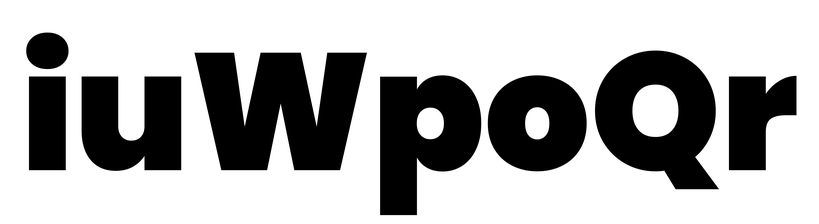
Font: Poppins-Black